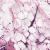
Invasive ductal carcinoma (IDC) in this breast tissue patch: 1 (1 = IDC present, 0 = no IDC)